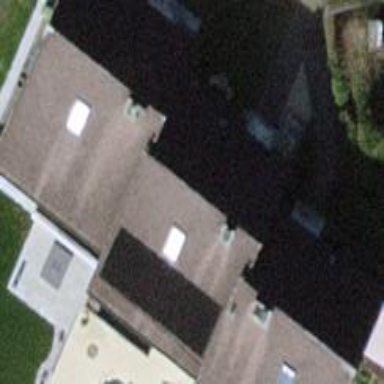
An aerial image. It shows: Terrace building.